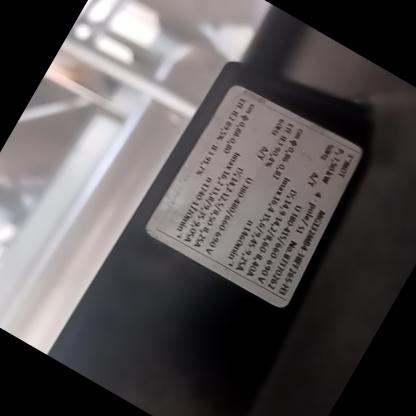
Klasa: tabliczka-znamionowa